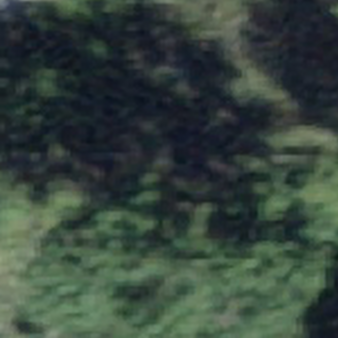
Label: other